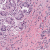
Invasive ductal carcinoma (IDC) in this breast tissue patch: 1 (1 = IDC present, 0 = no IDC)